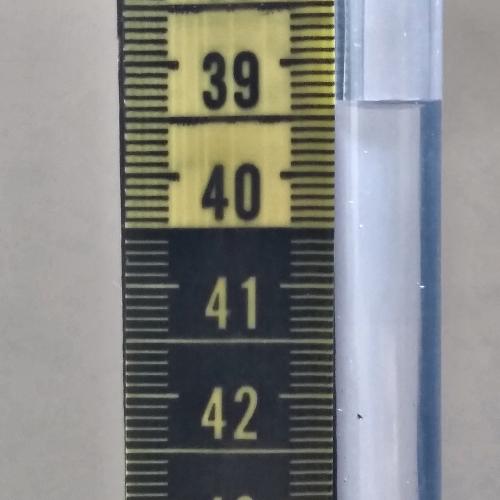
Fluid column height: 39.9 cm